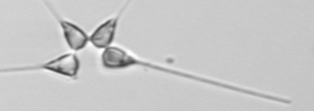
Label: Asterionellopsis_glacialis